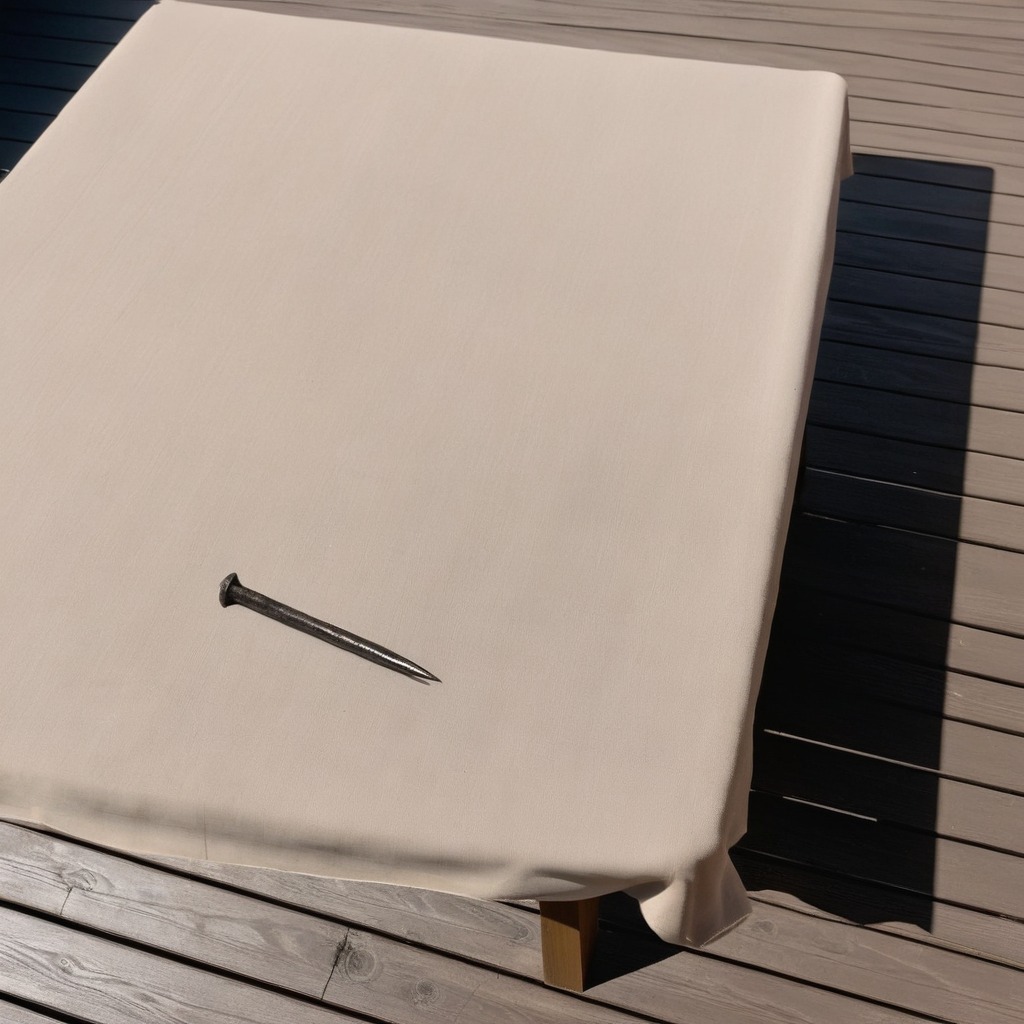
An iron nail is lying on the wooden table.